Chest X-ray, PA view. Patient: 9 years old, sex M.
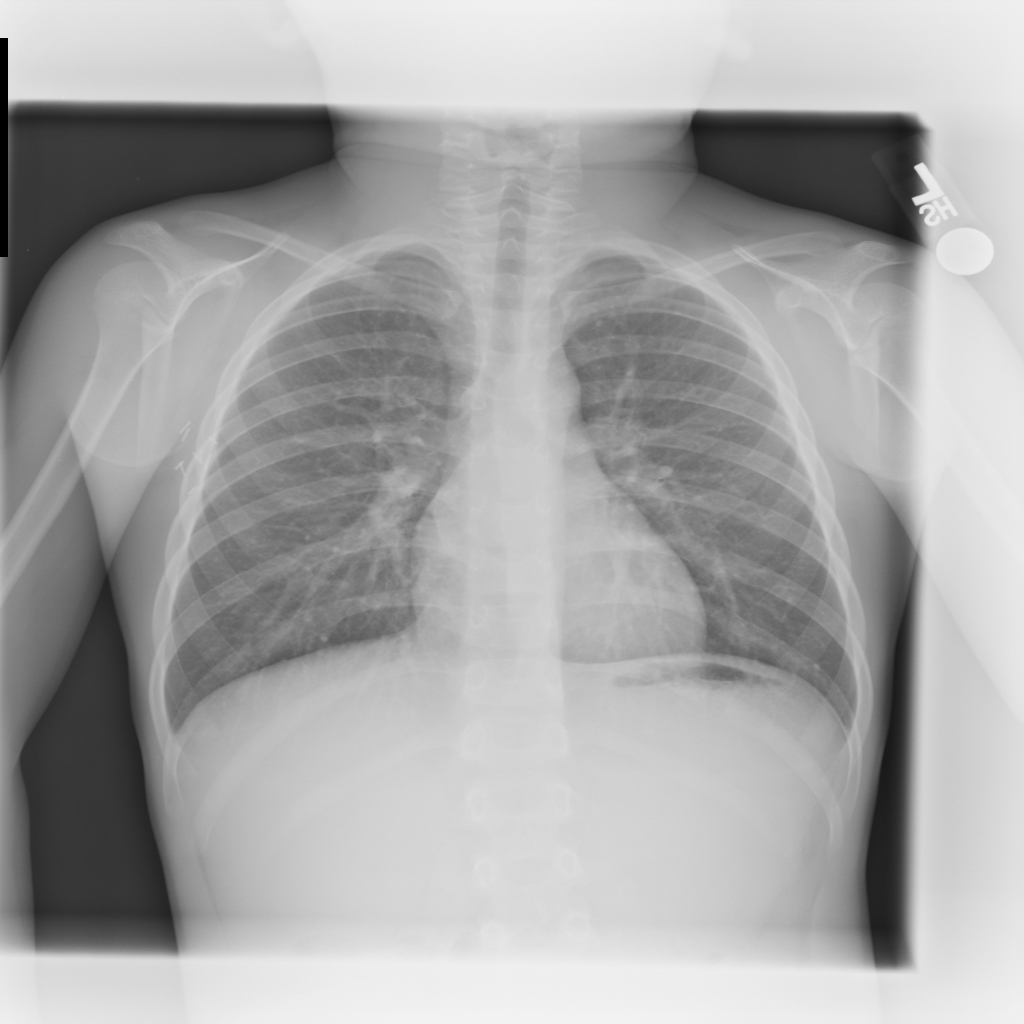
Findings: No Finding